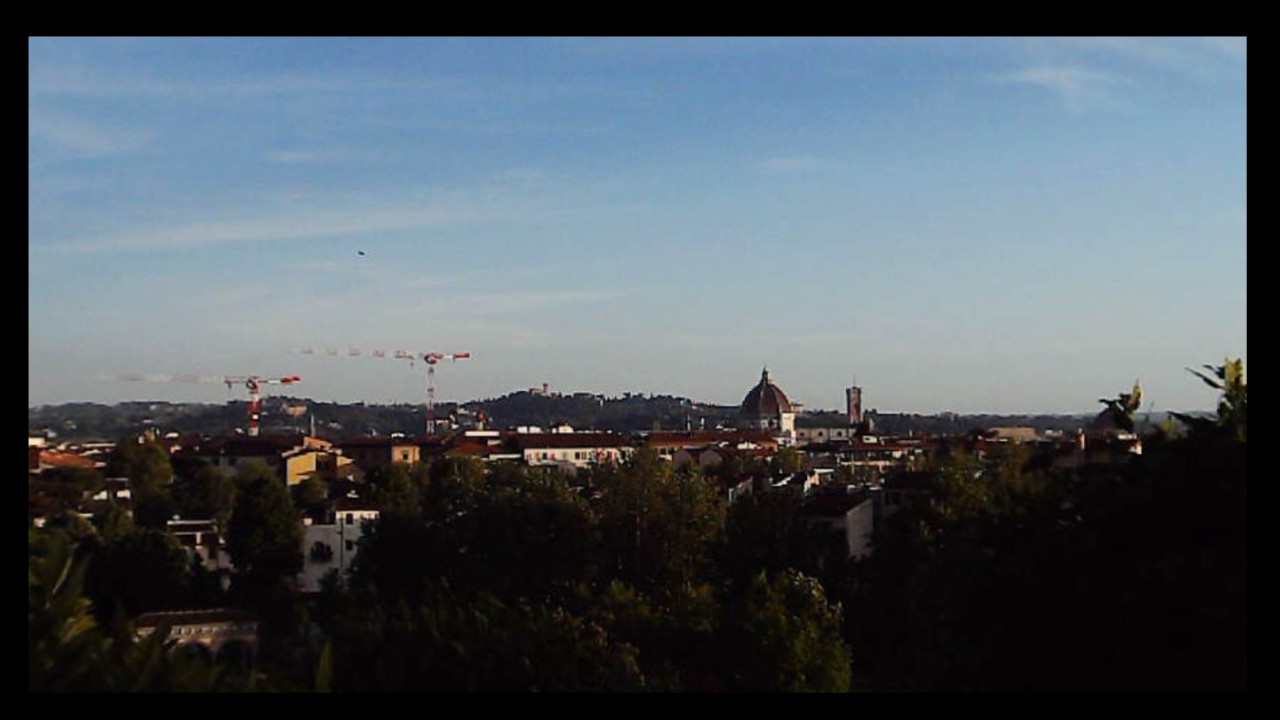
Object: DarwinFPV cineape20